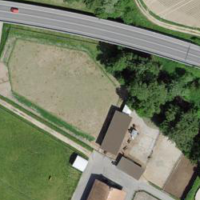
EUNIS habitat code: 55
Species observed at this site:
Ciconia ciconia
Buteo buteo
Aegopodium podagraria
Alauda arvensis